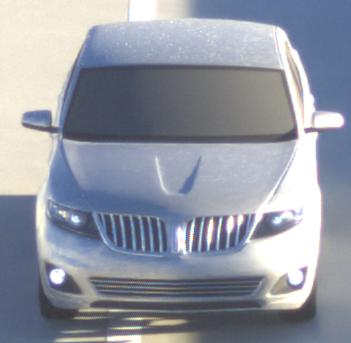
Make: Lincoln
Model: MKS
Detailed model: -
Model produced from: 2008
Model produced until: 2011
Doors: 4
Color: white
Road condition: dry road
Daytime: sunrise or sunset
Contrast: high contrast